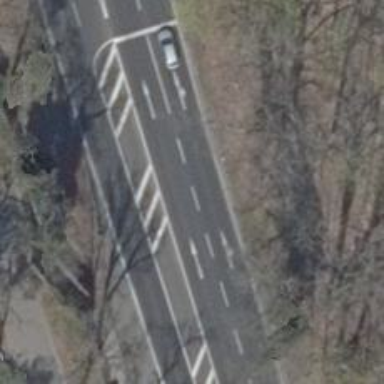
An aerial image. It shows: Primary road with asphalt surface.